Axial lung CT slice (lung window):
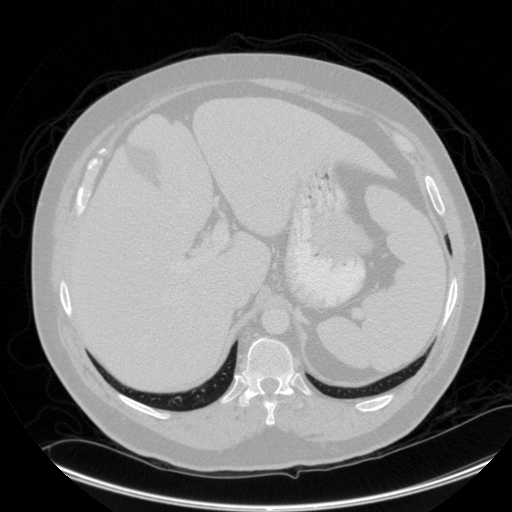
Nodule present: no